Question: Right now I have divs that show when you scroll past a certain mark but realized that this gets broken when the browser is resized. Is there any way I can make this responsive? I'm not sure if adding $(window).resize(checkY); would work either.
The end goal is to show the title when the associated content comes into view
HTML
'''
<div class="title" data-position="400,1150">Yama</div>
<div class="title" data-position="1150,1800">Modurra</div>
<div class="title" data-position="1800,2600">Computer</div>
<div class="title" data-position="2600,3300">Maru</div>
<div class="title" data-position="3300,3900">Sushi</div>
<div class="title" data-position="3900,4700">Summit</div>
<div class="title" data-position="4700,10000">Lights Out</div>
'''
JS
'''
<script>
//Note you do not need to make an anonymous
//function just to do the call for checkY
//just pass the function
$(window).scroll(checkY);
function checkY() {
//save this value so we dont have to call the function everytime
var top = $(window).scrollTop();
console.log(top);
$(".title").each(function () {
var positionData = $(this).data("position").split(",");
if (top > positionData[0] && top <= positionData[1]) {
console.log("Show");
$(this).show();
} else {
console.log("Hide");
$(this).hide();
}
});
}
checkY();
</script>
'''
EDIT

'''
.title {
position:fixed;
top:0px;
left:45%;
display:none;
padding:10px;
background:rgba(255,255,255,0);
color:#000;}
#Yama {
position:absolute;
display:block;
height:900px;
font-family: Arial, Helvetica, sans-serif;
font-size:70pt;
letter-spacing:0px;
font-weight:100;
-webkit-font-smoothing: antialiased;
text-align:center;}
'''
This is the wrapper holding everything.
'''
#mini {width:100%; height:100%;
padding-top:140px;}
'''
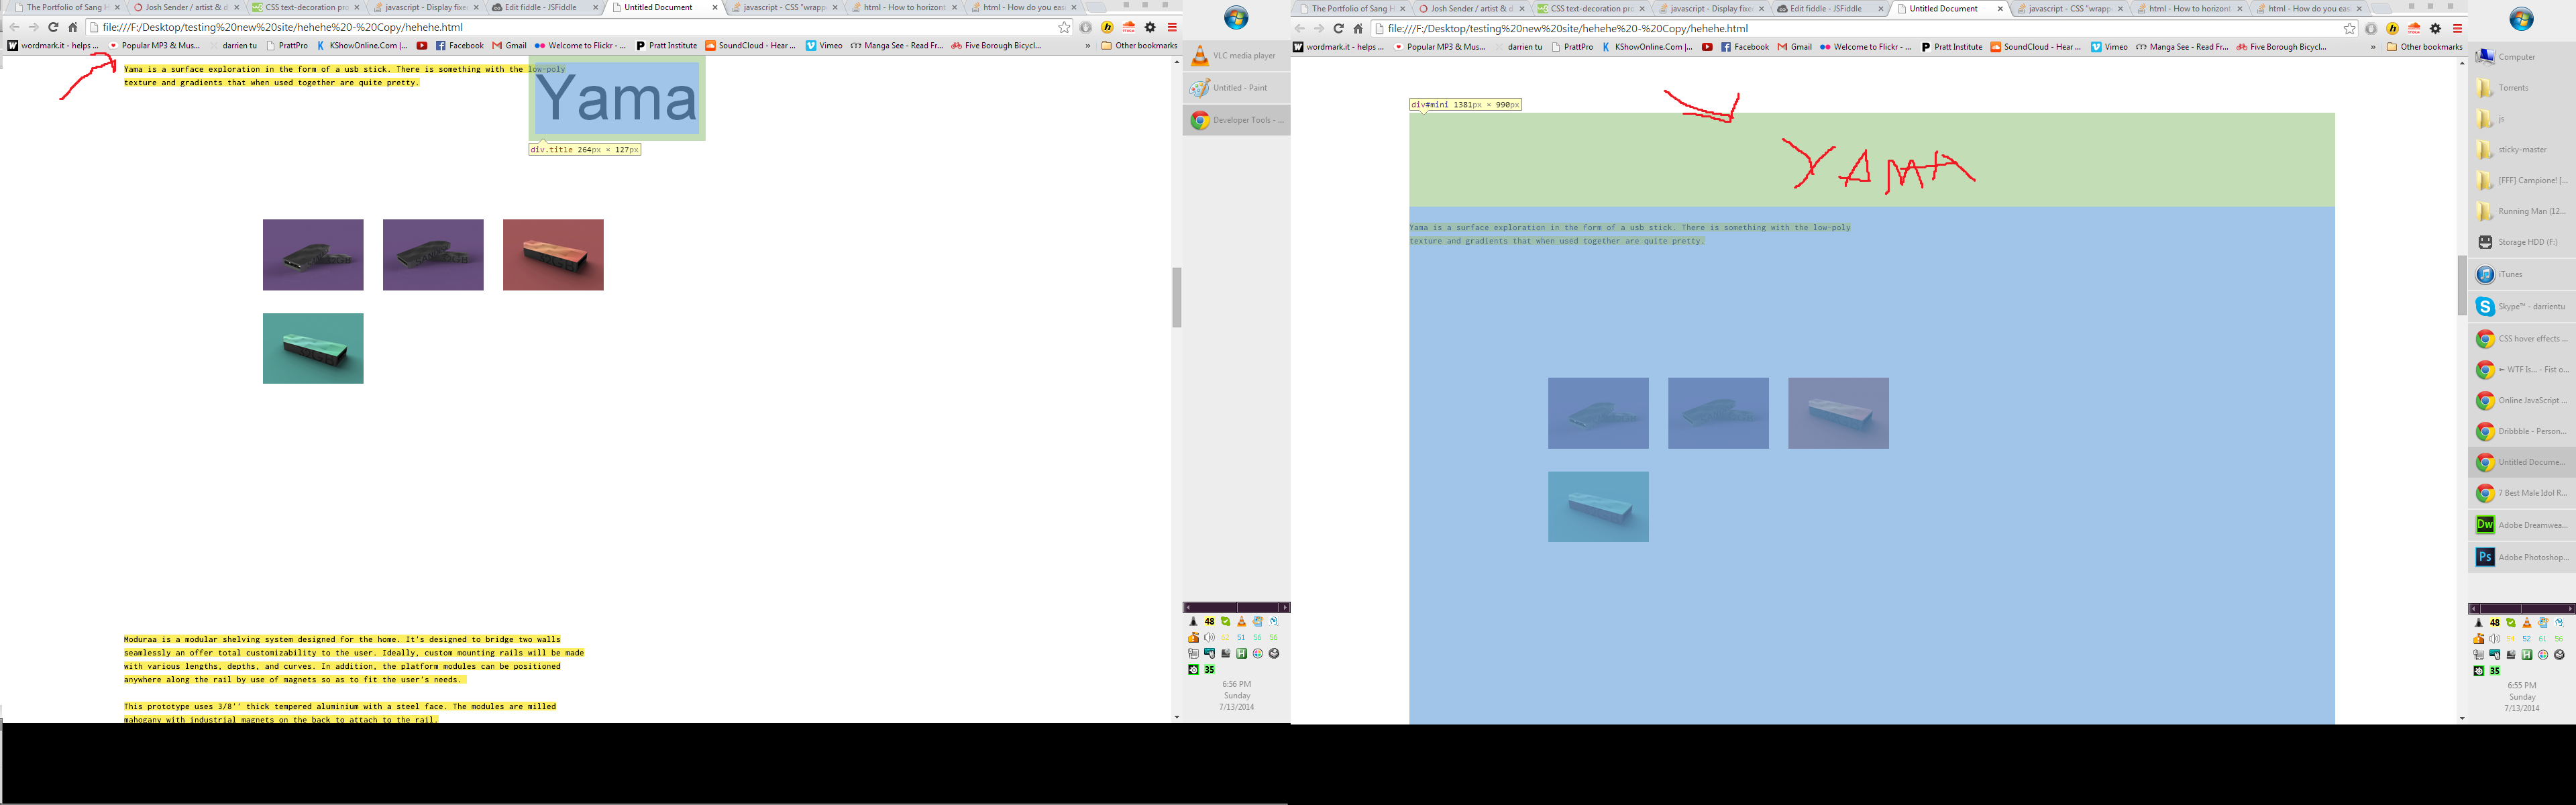
Answer: What you want to do is find the target content and determine if the element is within the viewport. If it is then you show the title.
With this you won't need to use data-* attributes. You can just put the title in the main content's element, and then use jQuery's <URL>. And from there do the tests.
HTML
'''
<div id="Yama" class="content">
<div class="title">Yama</div>
</div>
<div id="Modurra" class="content">
<div class="title">Modurra</div>
</div>
<div id="Computer" class="content">
<div class="title">Computer</div>
</div>
<div id="Maru" class="content">
<div class="title">Maru</div>
</div>
<div id="Sushi" class="content">
<div class="title">Sushi</div>
</div>
<div id="Summit" class="content">
<div class="title">Sushi</div>
</div>
<div id="LightsOut" class="content">
<div class="title">Lights Out</div>
</div>
'''
JS
'''
$(window).scroll(checkY);
function checkY(){
var top = $(window).scrollTop();
$(".title").each(function(){
var target = $(this).closest(".content");
//The start range value is just offset().top
var tTop = target.offset().top;
//The end range value is the start range value plus
//the content elements height
var tBottom = tTop+target.outerHeight();
if(top >= tTop && top <= tBottom){
console.log("Show");
$(this).show();
} else {
console.log("Hide");
$(this).hide();
}
});
}
checkY();
'''
<URL>